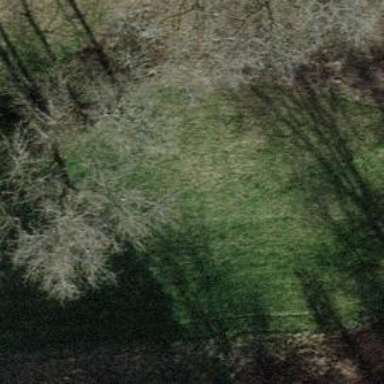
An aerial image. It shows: Row of deciduous broadleaved trees.